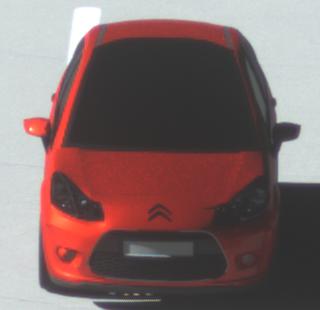
Make: Citroen
Model: C3 1.1
Detailed model: C3 (II)
Model produced from: 2010/01
Model produced until: 2012/03
Doors: 5
Color: red
Road condition: dry road
Daytime: morning or afternoon
Contrast: high contrast